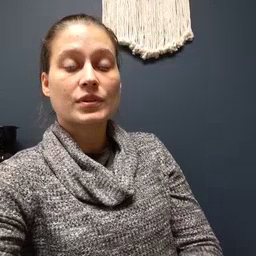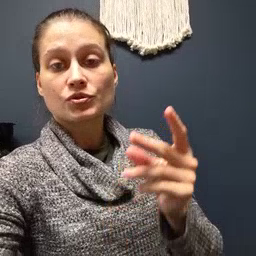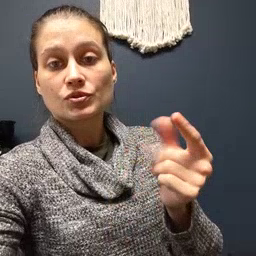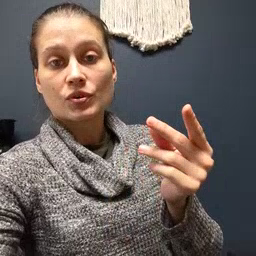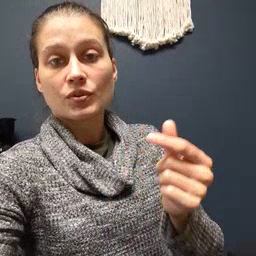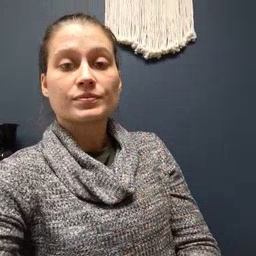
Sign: dog